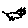
Label: cat